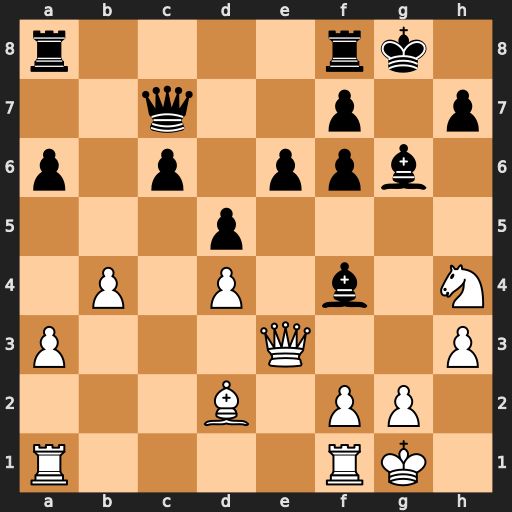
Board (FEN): r4rk1/2q2p1p/p1p1ppb1/3p4/1P1P1b1N/P3Q2P/3B1PP1/R4RK1
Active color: w
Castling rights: -
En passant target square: -
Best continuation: Qxf4 Qxf4 Bxf4